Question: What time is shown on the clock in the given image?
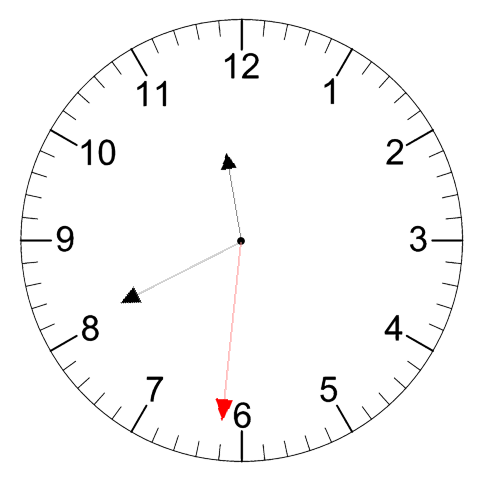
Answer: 11:40:31